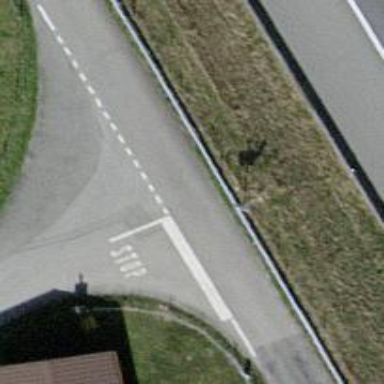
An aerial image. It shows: Stop road.